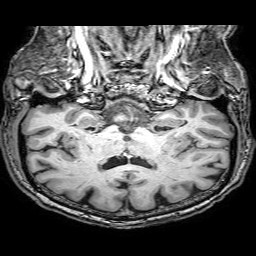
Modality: T1w
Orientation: sagittal
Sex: male
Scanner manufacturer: philips
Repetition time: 0.008364 s
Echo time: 0.0039 s